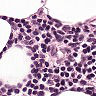
Metastatic tissue present: no